Question: Is it possibly to take a single list view which in portrait view would normally be displayed normally, but when in landscape mode I wan the list view to be split into to two entities one next to each other.
I have attached an image to try and explain what I would Like.

How can I achieve this without having to put two separate interviews next to each other?
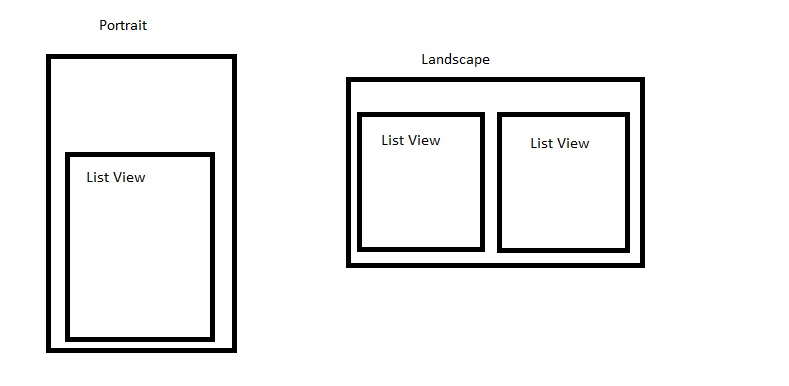
Answer: You should use a 'GridView'. This is very close to a 'ListView' More information <URL>.
Use 'android:numColumns="2"' for set the column number.
here some help : <URL>
Hope is what you want.